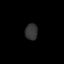
Tissue: prostate
Cell type: T cells
Senescence score: 0.7217
Nuclear area (px): 201
Mean DAPI intensity: 52.149